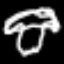
Label: mushroom